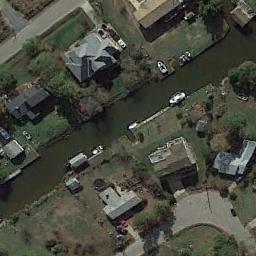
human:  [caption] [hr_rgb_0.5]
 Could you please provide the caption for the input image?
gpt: Many buildings are in medium residential area .

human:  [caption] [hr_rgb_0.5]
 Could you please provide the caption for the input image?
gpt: The houses in the mid-sized residential area are all blue .

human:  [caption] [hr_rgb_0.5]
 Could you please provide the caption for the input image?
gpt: The medium residential area has some houses and trees on the grass and a river goes through the medium residential area .

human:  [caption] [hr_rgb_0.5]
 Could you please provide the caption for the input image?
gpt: The medium residential is on the grass next to the river .

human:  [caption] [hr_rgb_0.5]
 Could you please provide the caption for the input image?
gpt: There are some buildings and a river on the medium residential area .